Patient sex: M
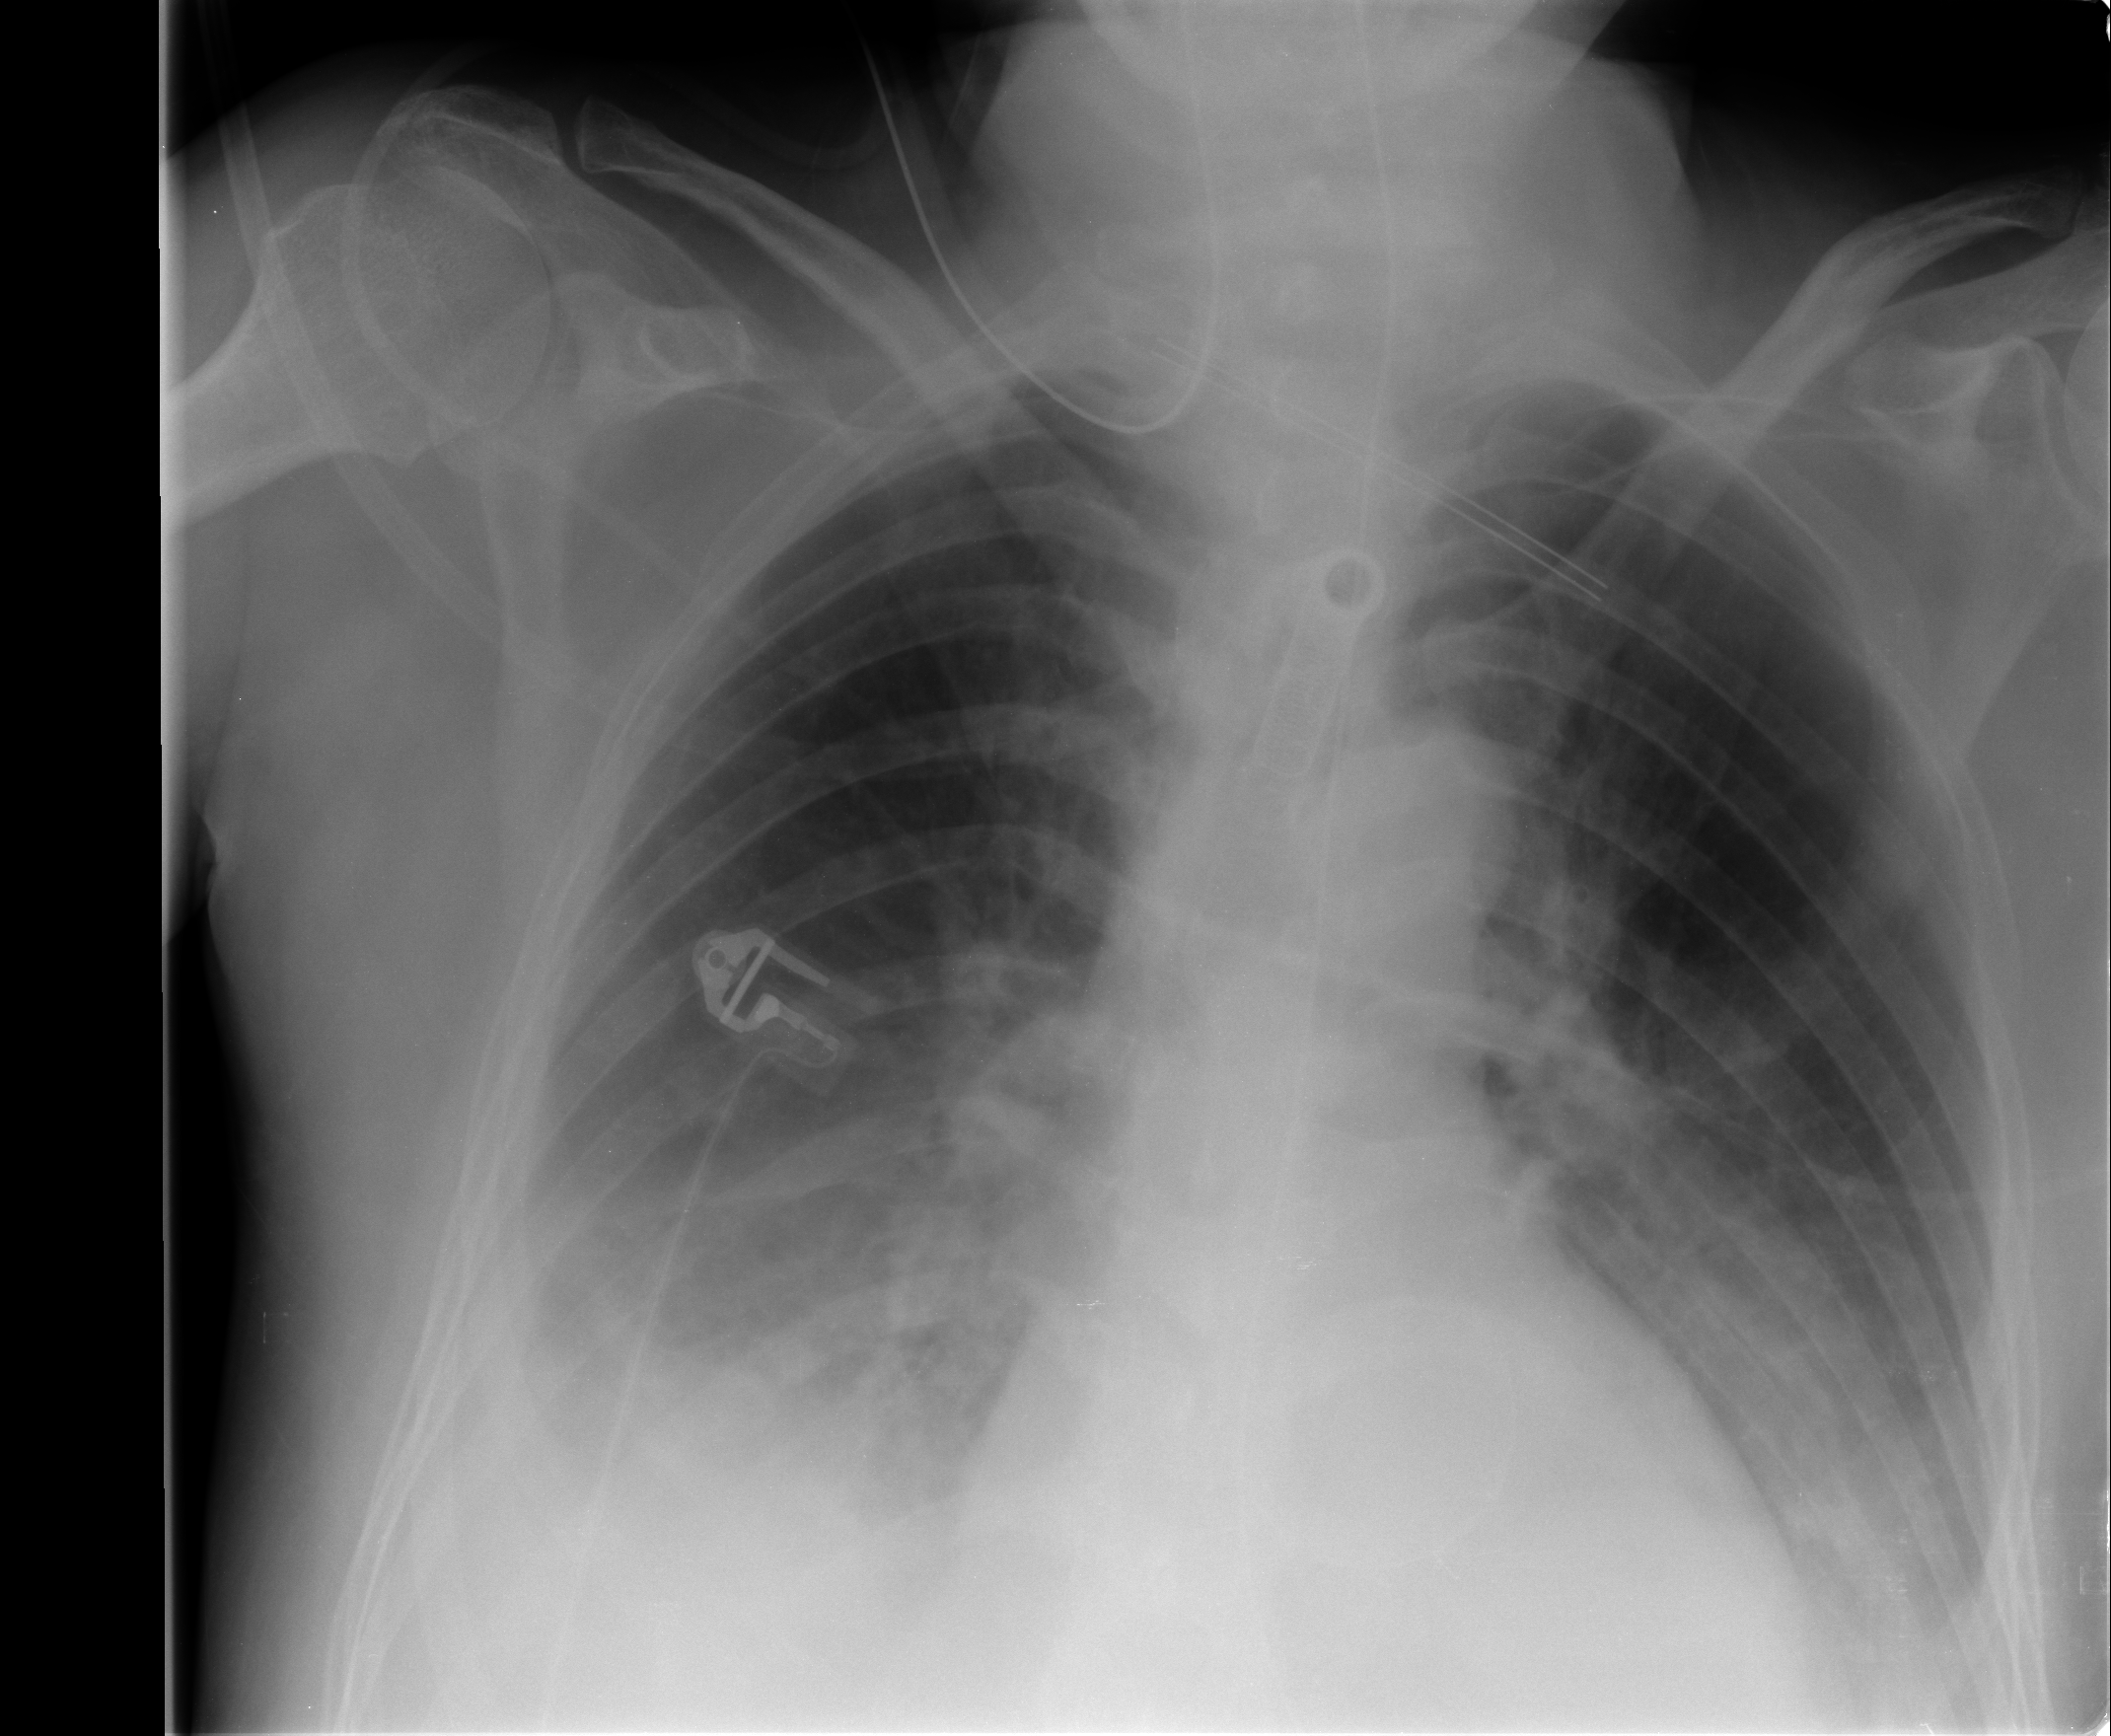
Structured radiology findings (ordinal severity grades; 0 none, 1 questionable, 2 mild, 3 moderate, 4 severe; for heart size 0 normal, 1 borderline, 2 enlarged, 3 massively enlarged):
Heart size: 2
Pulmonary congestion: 2
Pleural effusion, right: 3
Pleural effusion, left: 2
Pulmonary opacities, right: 1
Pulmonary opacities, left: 0
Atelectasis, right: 2
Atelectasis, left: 2